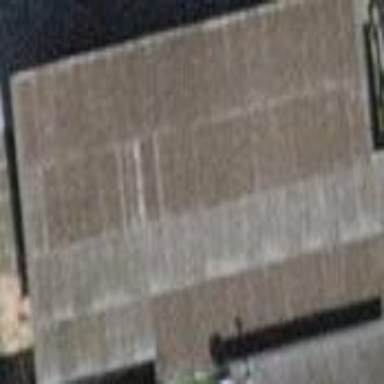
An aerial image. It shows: Building with tiled roof.